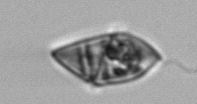
Label: Gyrodinium